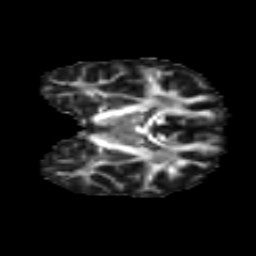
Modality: FA
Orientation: coronal
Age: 18
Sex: male
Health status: ill
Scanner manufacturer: ge
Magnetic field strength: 3 T
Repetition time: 6.758 s
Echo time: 0.0791 s